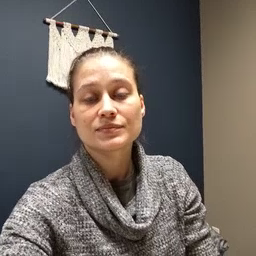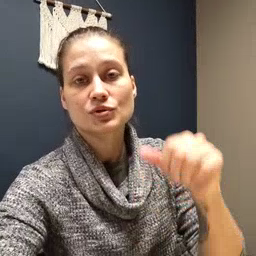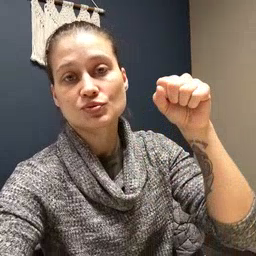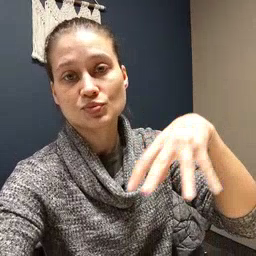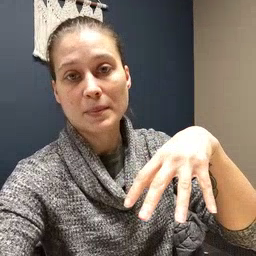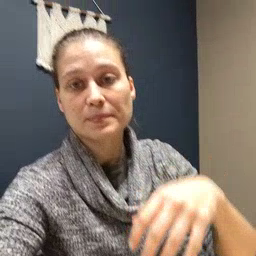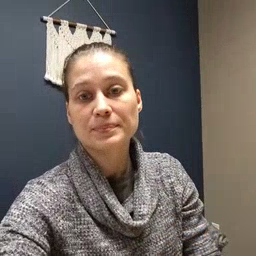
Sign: drop